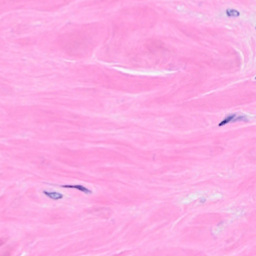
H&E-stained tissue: Breast